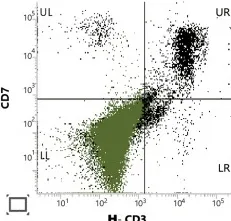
Acute leukemia immunophenotyping by flow cytometry. CD3 negative and CD79a positive.
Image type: pathology (acid_fast)